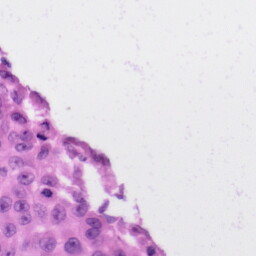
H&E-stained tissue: Skin